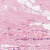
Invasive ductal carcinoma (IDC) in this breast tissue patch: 0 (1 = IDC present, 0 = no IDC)